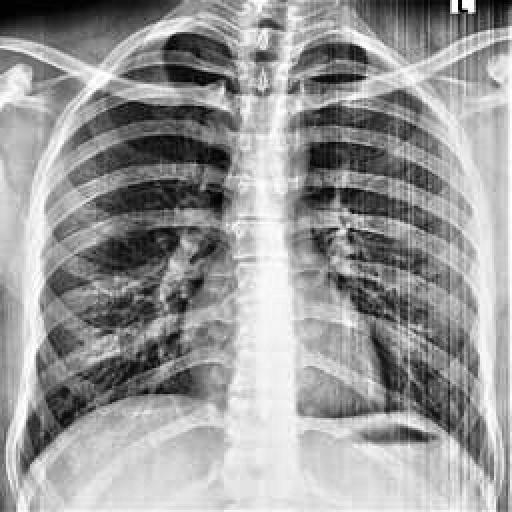
Finding: NORMAL